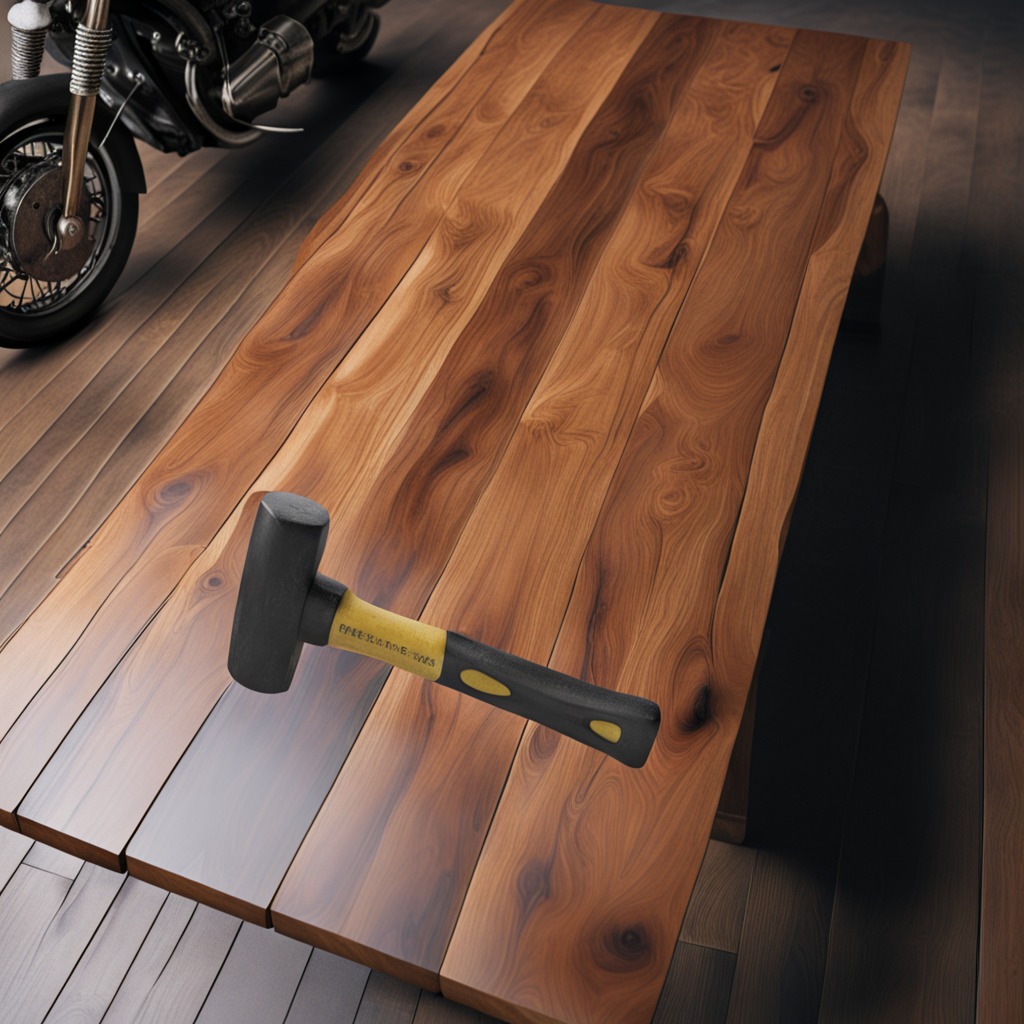
A hammer is lying on the oil-spilled wooden table in a vintage motorcycle garage.